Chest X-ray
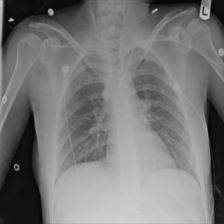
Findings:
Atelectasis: negative
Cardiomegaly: negative
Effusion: negative
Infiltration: negative
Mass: negative
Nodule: negative
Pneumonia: negative
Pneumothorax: negative
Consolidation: negative
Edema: negative
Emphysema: negative
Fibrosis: negative
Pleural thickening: negative
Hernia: negative